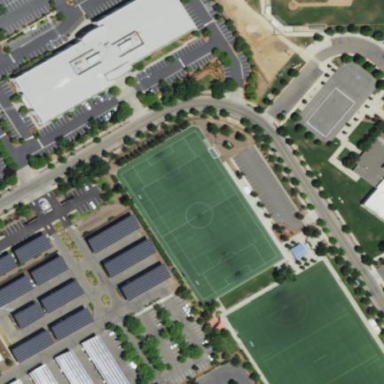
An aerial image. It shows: Soccer pitch designated for leisure and sports activities.